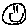
Label: smiley face